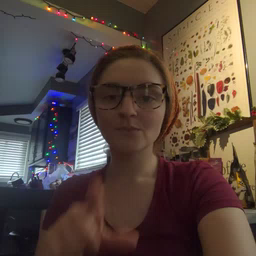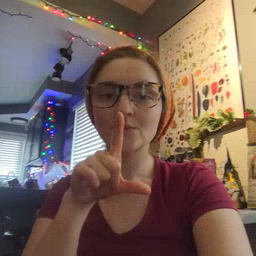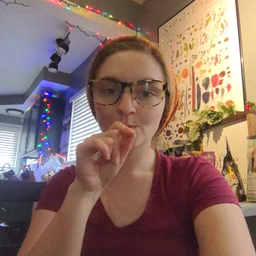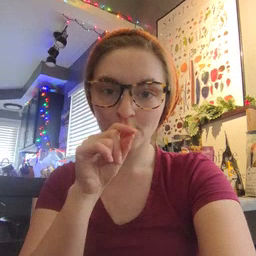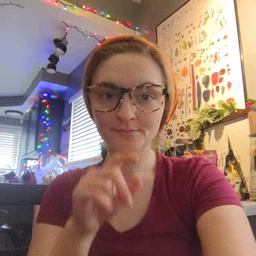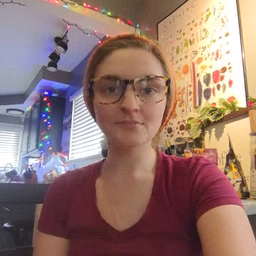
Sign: bird